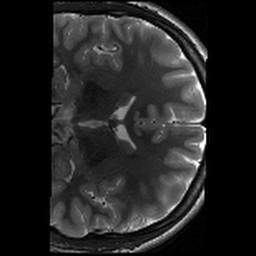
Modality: T2w
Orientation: coronal
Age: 24
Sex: male
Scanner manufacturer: siemens
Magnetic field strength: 3 T
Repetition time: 8.02 s
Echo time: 0.08 s